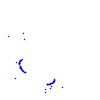
Particle: proton